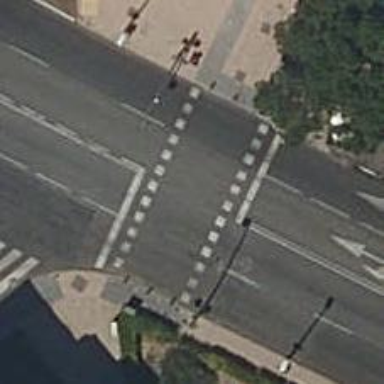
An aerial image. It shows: Crossing with traffic signals.